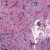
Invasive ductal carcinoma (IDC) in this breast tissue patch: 1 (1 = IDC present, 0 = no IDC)